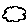
Label: cloud